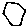
Label: hexagon